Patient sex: M
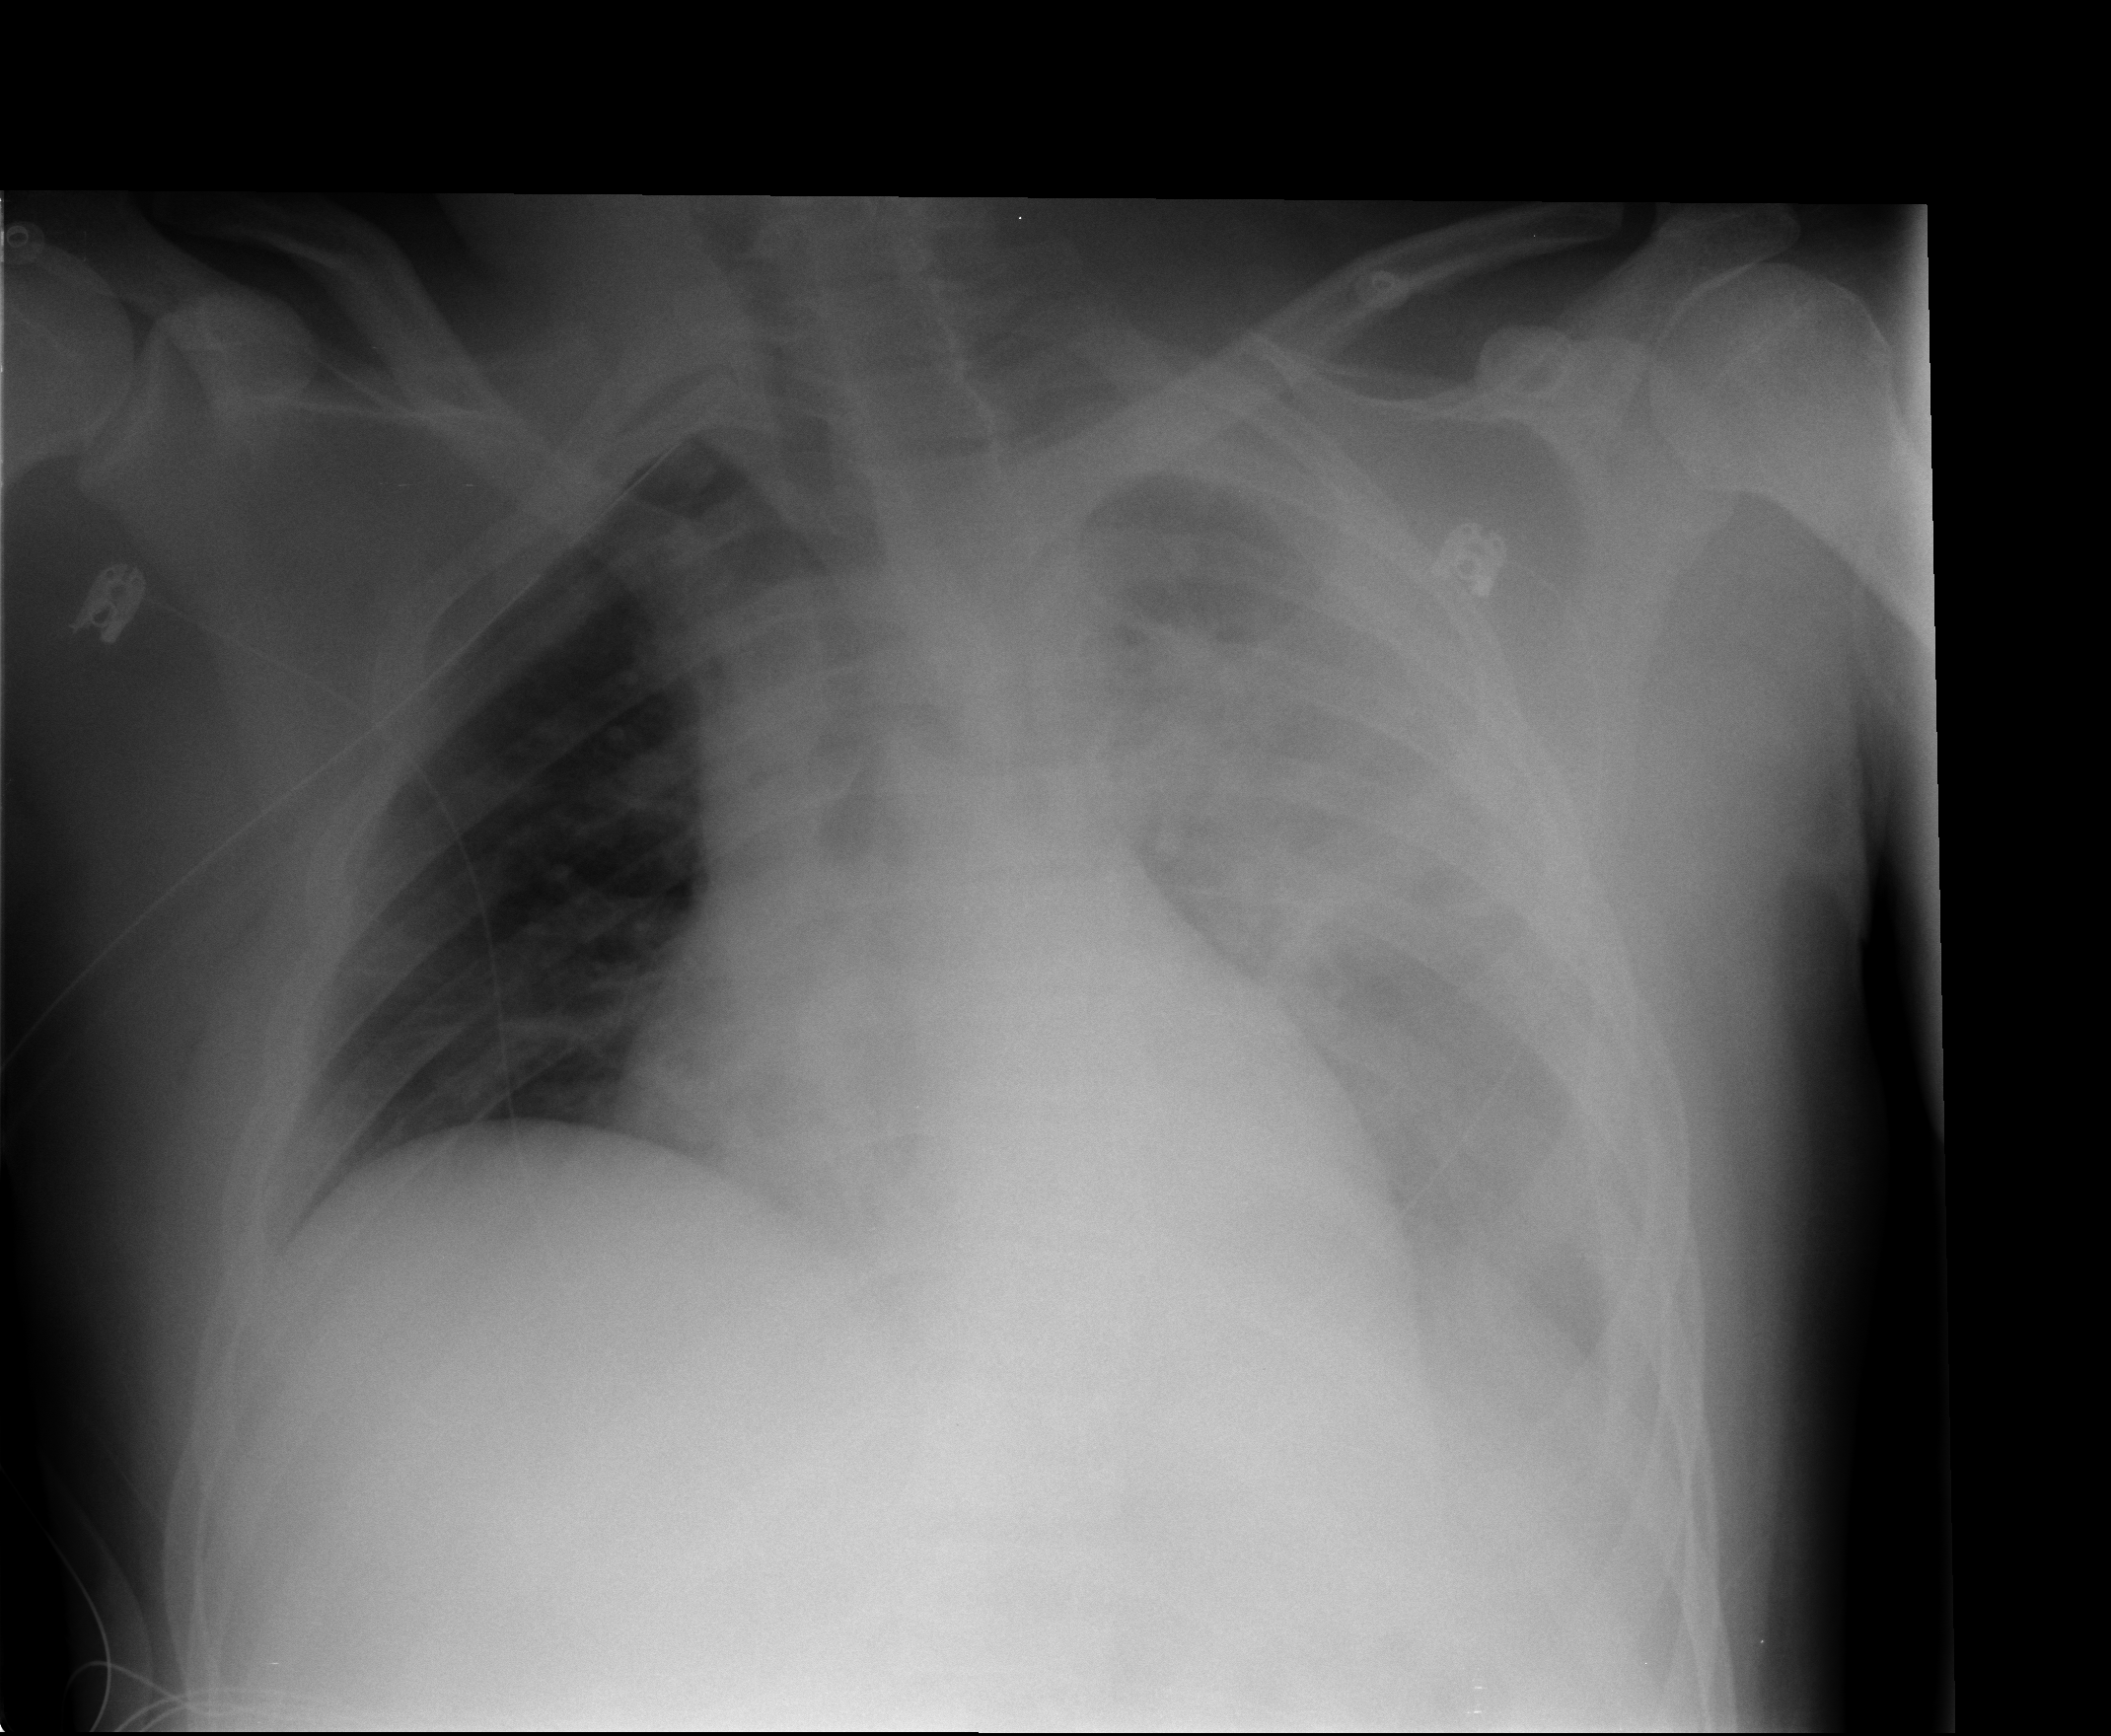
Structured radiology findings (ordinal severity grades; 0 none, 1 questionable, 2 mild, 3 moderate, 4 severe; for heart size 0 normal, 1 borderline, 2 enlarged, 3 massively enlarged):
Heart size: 1
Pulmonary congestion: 2
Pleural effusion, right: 0
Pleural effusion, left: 3
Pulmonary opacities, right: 0
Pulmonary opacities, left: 1
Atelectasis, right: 0
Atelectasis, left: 3